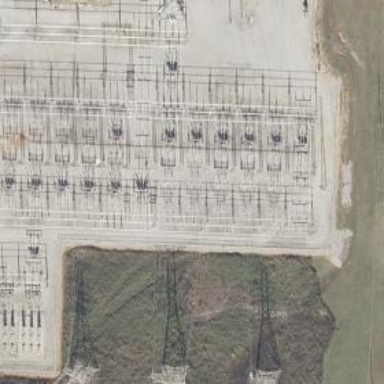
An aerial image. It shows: Switch for power supply.